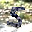
Label: 5